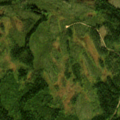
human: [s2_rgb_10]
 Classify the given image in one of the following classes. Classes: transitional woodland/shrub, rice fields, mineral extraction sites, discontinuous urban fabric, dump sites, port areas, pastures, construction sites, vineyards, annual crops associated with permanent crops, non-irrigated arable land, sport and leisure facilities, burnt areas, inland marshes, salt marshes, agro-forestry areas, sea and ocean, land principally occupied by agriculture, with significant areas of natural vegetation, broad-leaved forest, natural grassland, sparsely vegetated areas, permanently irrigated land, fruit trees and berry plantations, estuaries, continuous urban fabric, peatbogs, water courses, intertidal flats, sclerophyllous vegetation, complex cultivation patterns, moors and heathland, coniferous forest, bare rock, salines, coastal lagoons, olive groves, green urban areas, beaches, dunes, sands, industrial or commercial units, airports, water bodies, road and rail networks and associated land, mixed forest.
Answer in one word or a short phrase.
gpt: coniferous forest, transitional woodland/shrub